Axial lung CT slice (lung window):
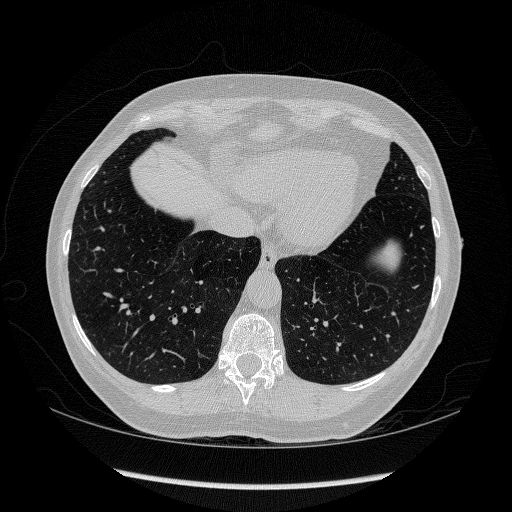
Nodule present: no